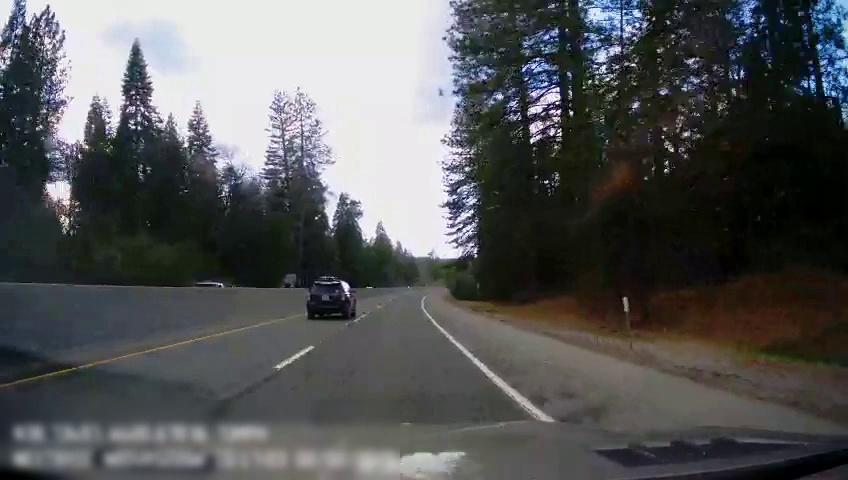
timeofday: Day
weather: Cloudy
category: Drivable Space
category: Vehicles | SUV
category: Vehicles | Truck
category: Vehicles | Truck
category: Lanes | Alternate Lane
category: Lanes | Current Lane
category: Lanes | Current Lane